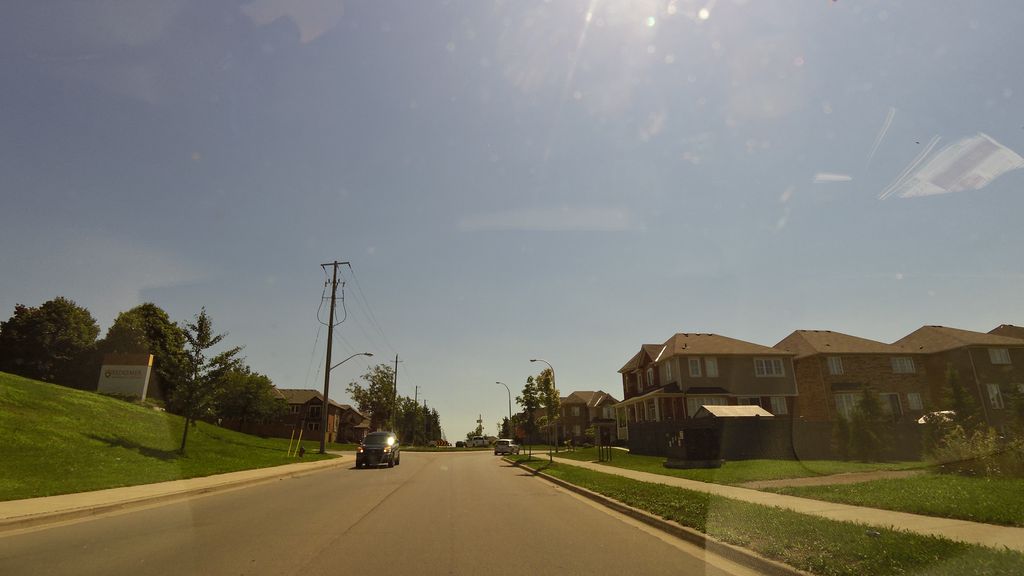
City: hamilton